Interaction volume radius: 5 \u00c5
Interaction volume height: 15 \u00c5
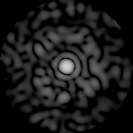
Disorder parameter: 0.8342